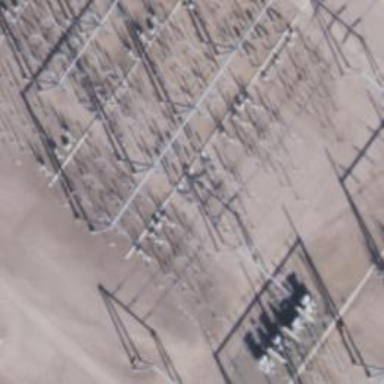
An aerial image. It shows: Switch used for power control.